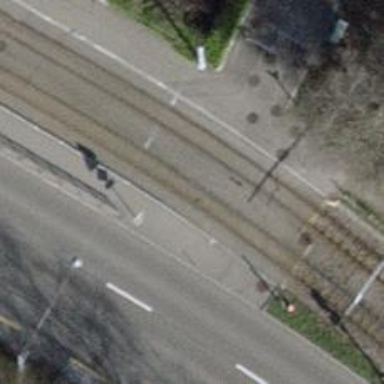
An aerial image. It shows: Level crossing along the railway.